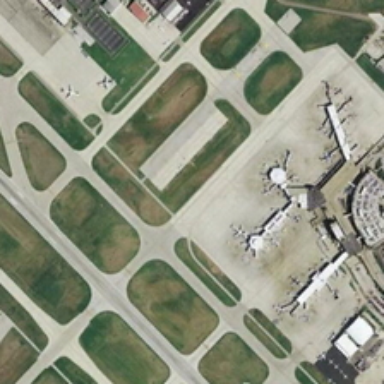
The airport is surrounded by runways with rectangular lawns .